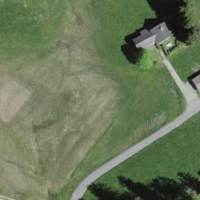
EUNIS habitat code: 24
Species observed at this site:
Caltha palustris
Filipendula ulmaria